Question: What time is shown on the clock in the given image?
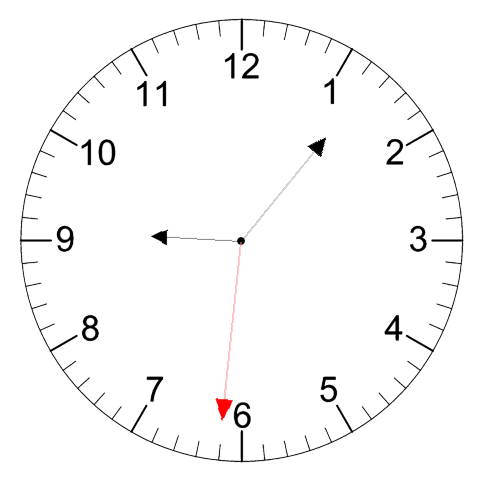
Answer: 09:06:31